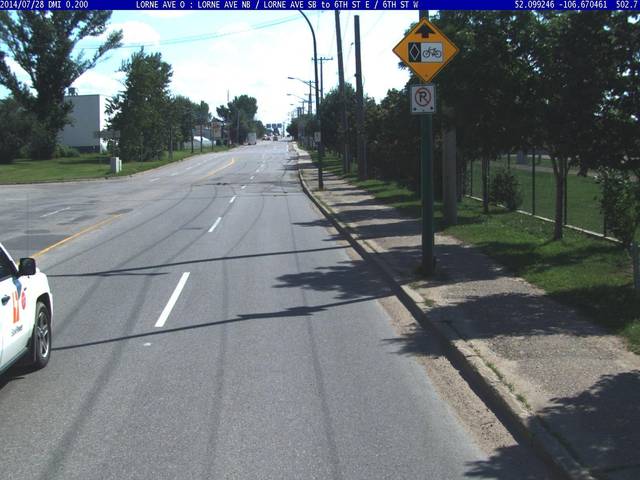
Region: Canada
Coordinates: 52.099, -106.67